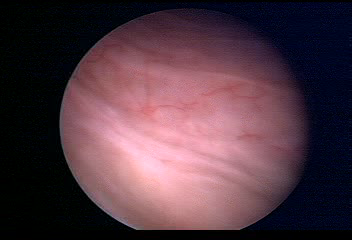
Modality: WLC
Class: Normal mucosa
Bladder cancer association: No